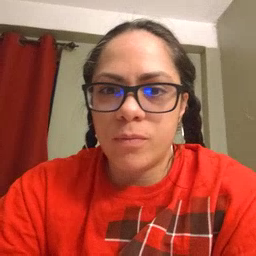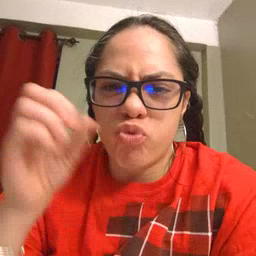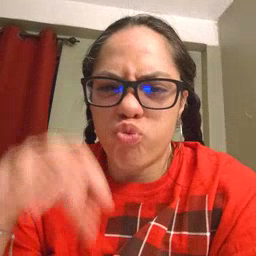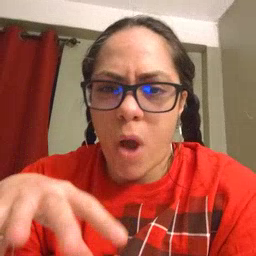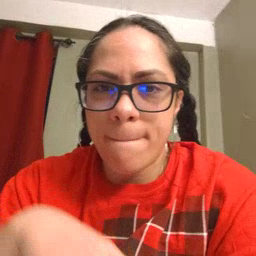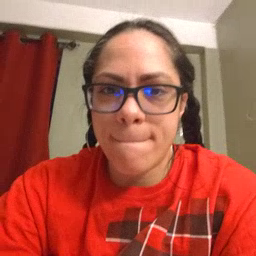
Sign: drop